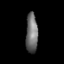
Tissue: lung
Cell type: Endothelial cells
Senescence score: 0.5713
Nuclear area (px): 462
Mean DAPI intensity: 111.4